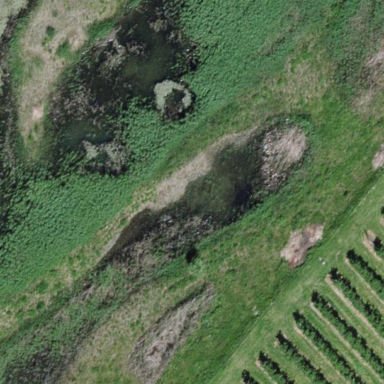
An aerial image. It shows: Pond with natural water.